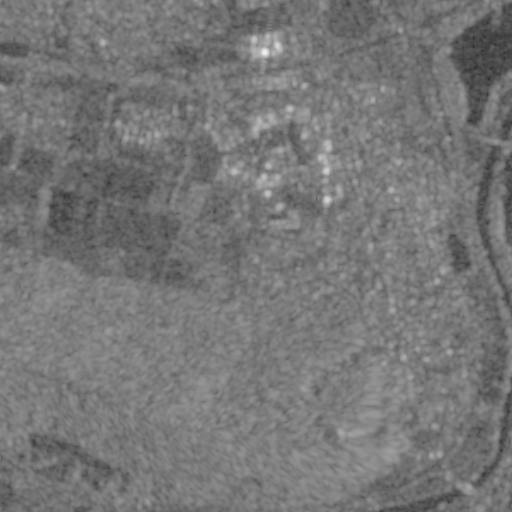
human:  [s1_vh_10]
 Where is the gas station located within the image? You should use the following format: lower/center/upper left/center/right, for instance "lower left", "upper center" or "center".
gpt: The gas station is located in the upper right of the image.
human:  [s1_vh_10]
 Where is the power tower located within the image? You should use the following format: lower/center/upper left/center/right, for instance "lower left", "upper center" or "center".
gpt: The power tower is located in the upper of the image.
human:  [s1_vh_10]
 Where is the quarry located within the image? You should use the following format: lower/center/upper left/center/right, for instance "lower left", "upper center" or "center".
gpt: The quarry is located in the upper right of the image.
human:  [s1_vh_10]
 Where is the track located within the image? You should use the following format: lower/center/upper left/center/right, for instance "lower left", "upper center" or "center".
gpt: The track is located in the center right of the image.
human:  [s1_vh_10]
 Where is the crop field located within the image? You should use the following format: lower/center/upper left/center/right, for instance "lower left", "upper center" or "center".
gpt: There is no crop field in the image.

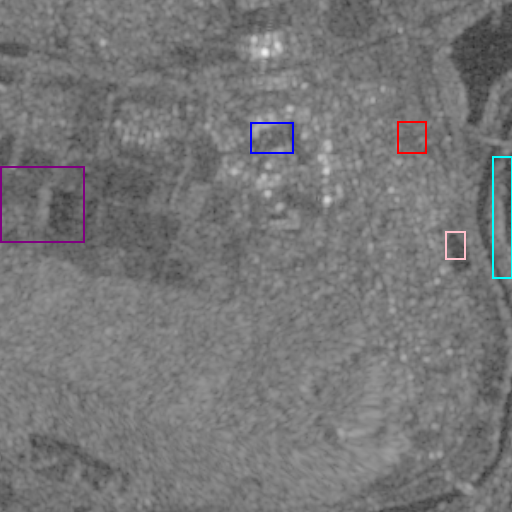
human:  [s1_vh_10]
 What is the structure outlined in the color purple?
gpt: The structure outlined in purple is a crop field.
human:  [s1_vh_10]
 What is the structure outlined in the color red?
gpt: The structure outlined in red is a park.
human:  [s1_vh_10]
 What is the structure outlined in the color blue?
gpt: The structure outlined in blue is a parking lot.
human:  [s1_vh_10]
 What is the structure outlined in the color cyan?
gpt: The structure outlined in cyan is a quarry.
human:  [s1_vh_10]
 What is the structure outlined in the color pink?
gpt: The structure outlined in pink is a track.
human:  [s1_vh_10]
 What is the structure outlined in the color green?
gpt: There is no green outline.